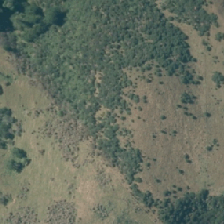
Land cover: grose_broom